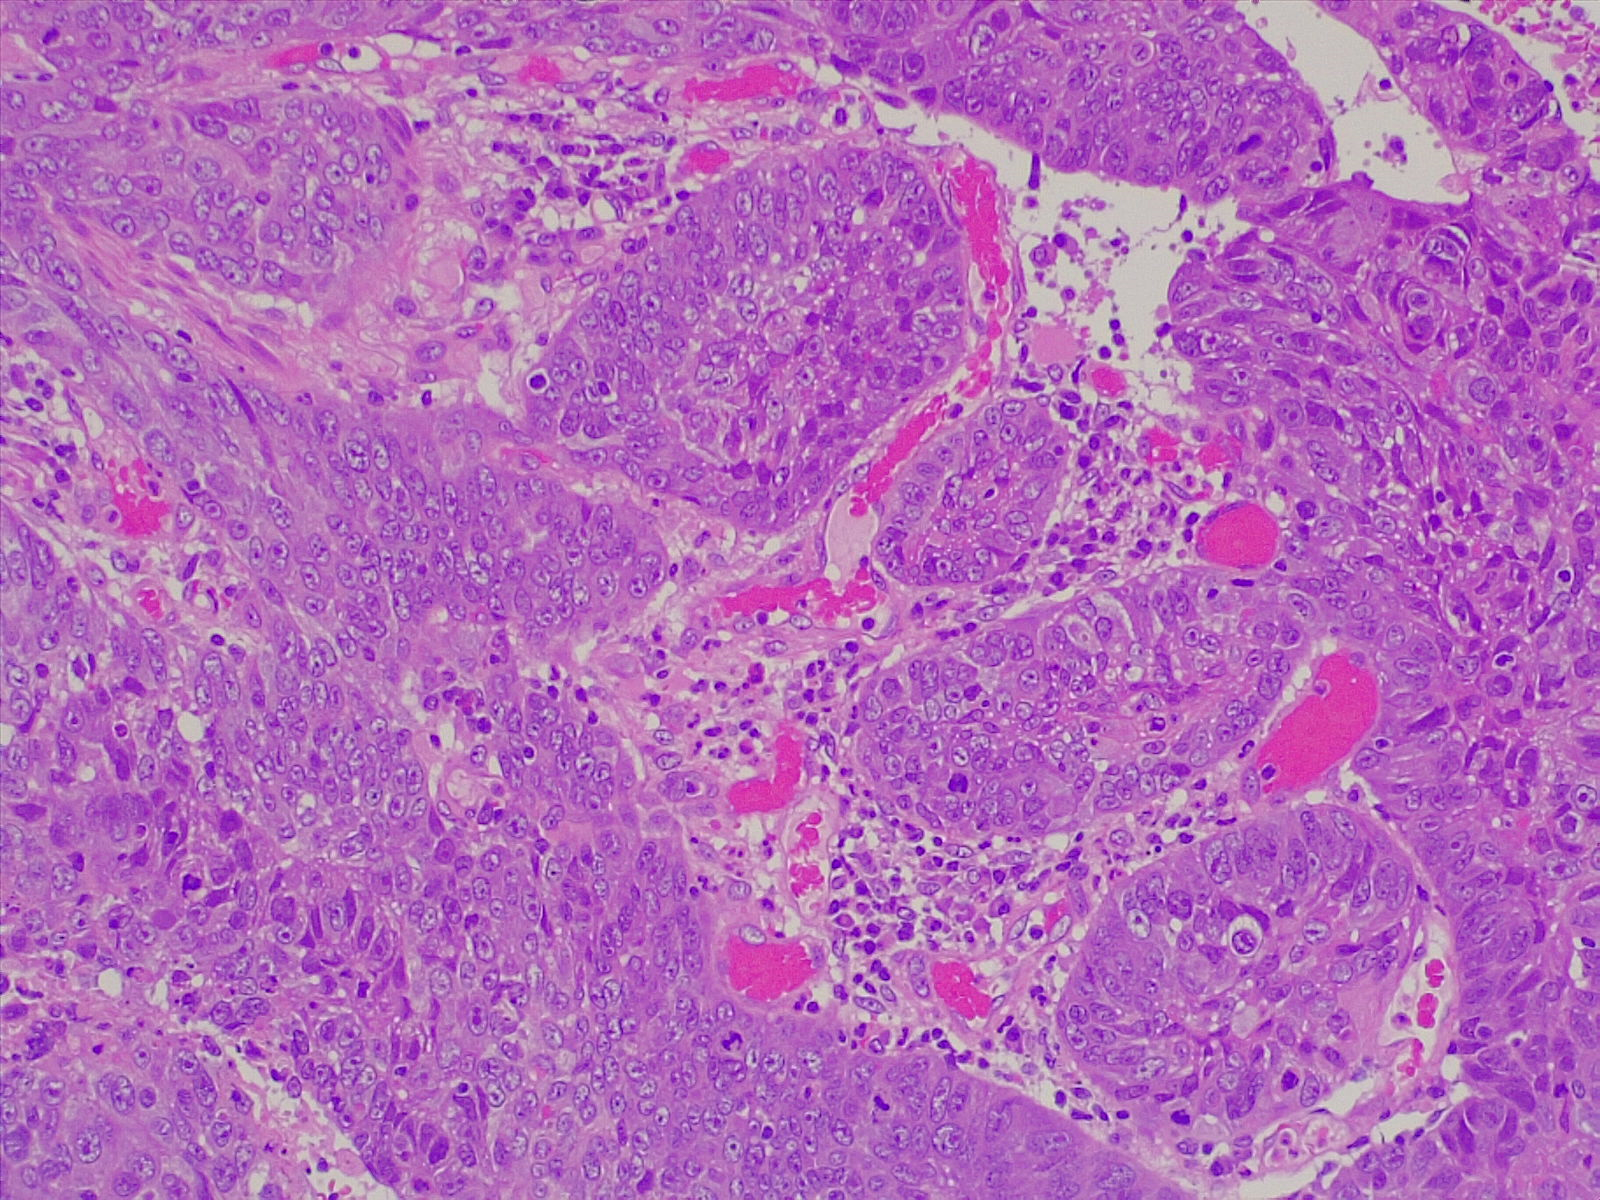
Label: lung squamous cell carcinoma, moderately differentiated